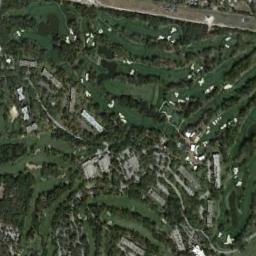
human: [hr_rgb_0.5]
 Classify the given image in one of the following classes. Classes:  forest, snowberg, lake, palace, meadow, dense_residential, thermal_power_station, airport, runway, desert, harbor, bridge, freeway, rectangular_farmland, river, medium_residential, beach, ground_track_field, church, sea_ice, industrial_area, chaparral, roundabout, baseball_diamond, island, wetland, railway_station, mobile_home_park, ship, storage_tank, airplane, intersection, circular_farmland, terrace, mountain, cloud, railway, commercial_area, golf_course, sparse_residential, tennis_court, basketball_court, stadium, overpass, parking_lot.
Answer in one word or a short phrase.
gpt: golf_course